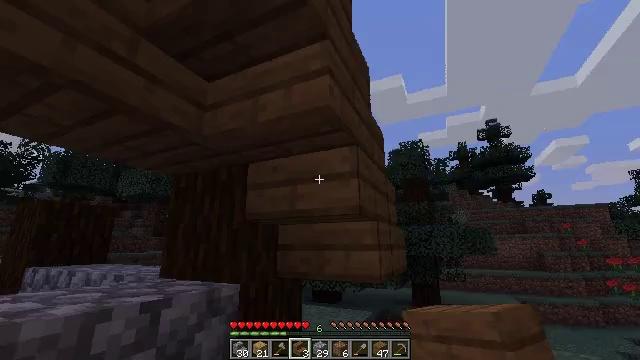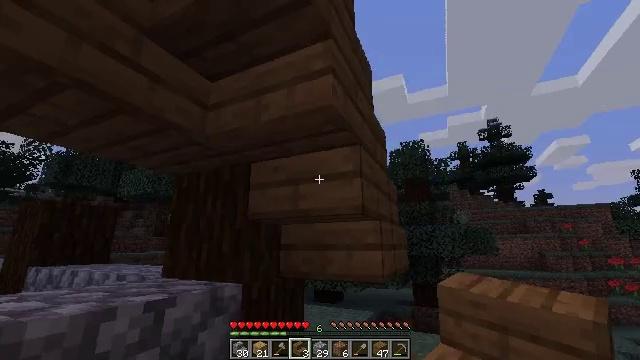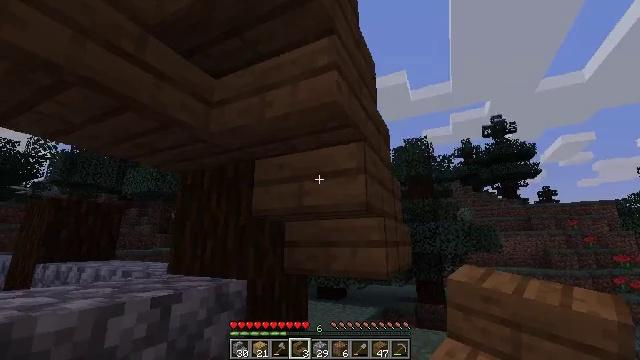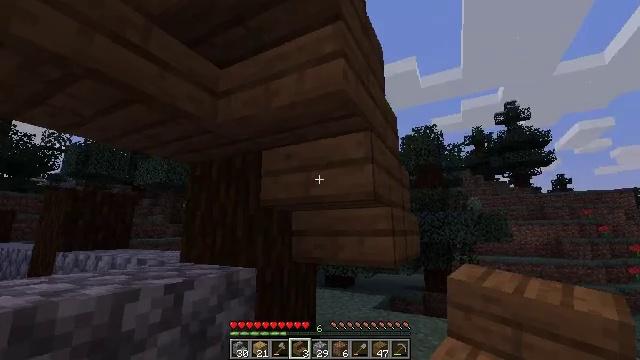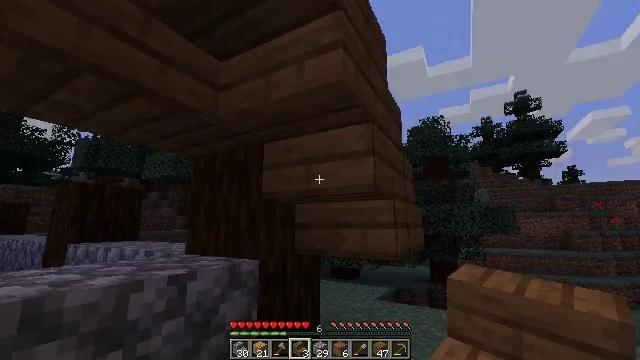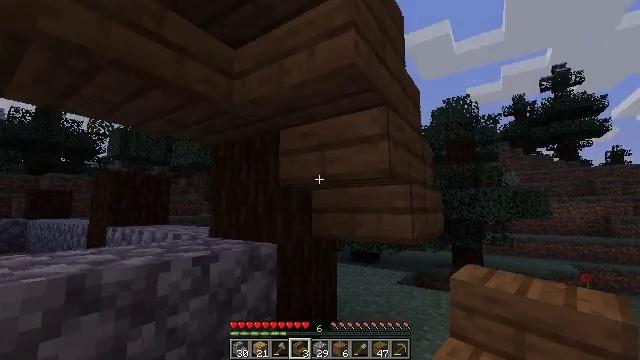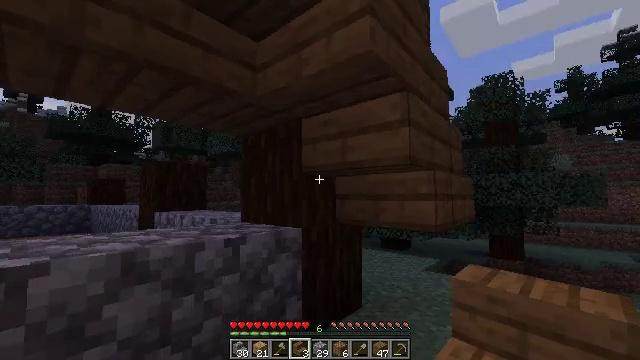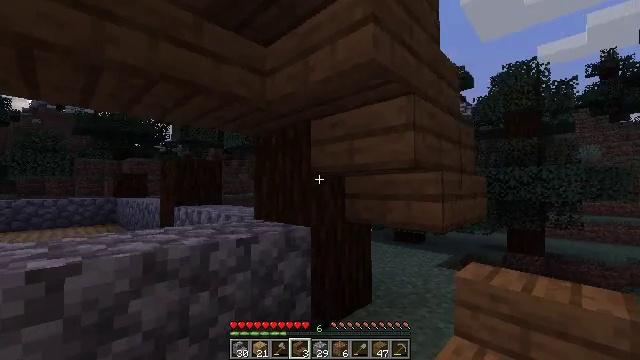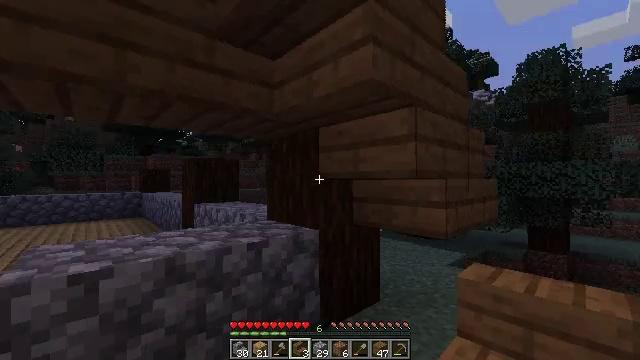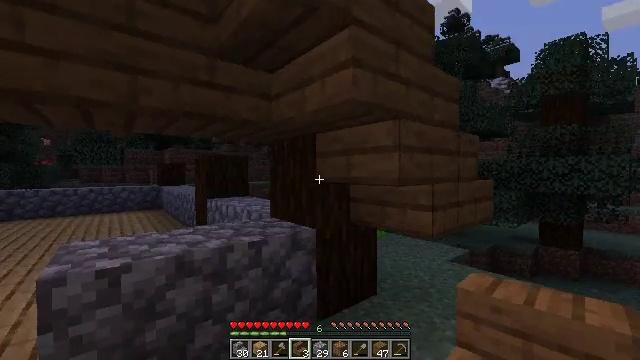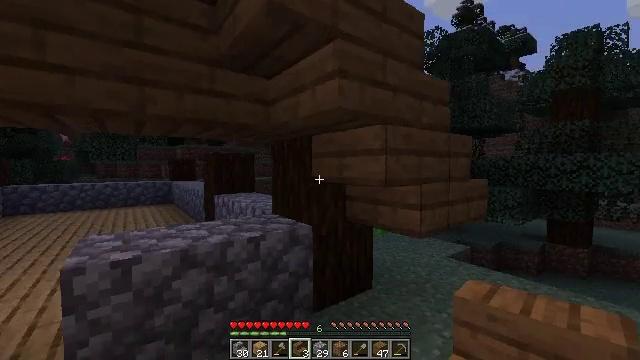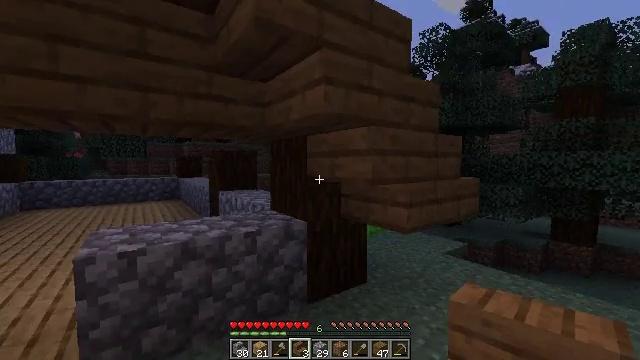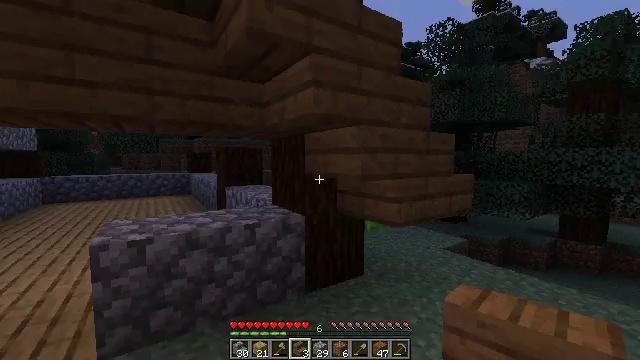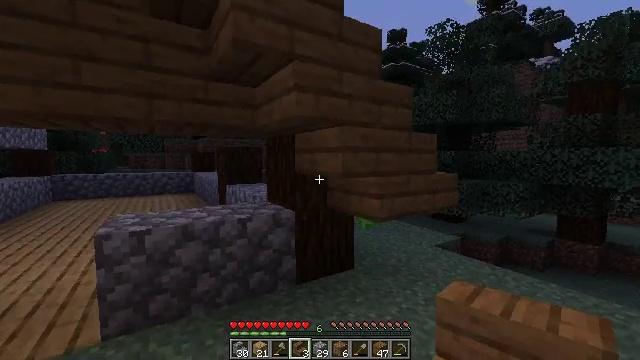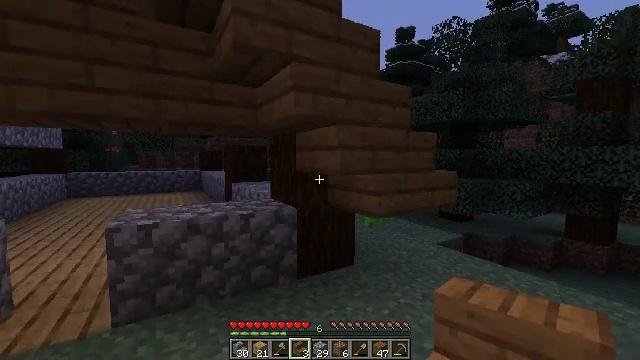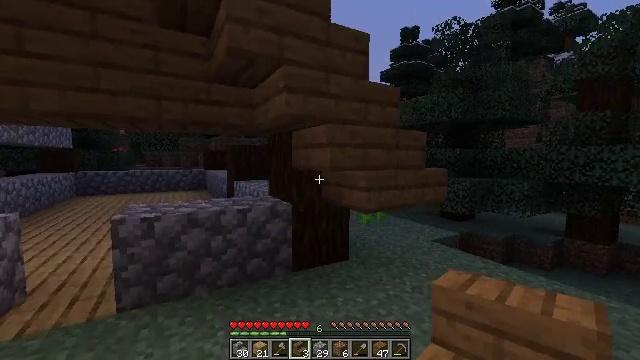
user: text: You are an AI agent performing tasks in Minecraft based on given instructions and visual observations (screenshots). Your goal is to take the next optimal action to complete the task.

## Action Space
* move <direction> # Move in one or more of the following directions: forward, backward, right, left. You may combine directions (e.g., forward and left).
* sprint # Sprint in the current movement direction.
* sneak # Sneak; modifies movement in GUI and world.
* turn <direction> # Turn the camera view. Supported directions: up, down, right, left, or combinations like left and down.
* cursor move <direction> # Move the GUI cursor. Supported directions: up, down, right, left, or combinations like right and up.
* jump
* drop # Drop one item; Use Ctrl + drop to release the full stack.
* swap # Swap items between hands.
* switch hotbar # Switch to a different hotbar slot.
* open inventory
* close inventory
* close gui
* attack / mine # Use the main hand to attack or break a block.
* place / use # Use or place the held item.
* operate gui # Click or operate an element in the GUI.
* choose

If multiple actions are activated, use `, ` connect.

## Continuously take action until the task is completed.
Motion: motion action
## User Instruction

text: Reclaim the spruce stairs for reuse.
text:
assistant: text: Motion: sneak
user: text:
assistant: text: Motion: sneak
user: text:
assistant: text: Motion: move right, sneak, turn left and down
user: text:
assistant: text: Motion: move right, sneak, turn left and down
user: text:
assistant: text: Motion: move back and move right, sneak, turn left and down
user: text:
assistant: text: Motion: move back and move right, turn left and down
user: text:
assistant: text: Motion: move back and move right, turn left and down
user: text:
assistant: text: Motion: move back and move right, turn left and down
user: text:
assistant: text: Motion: move back and move right, turn left and down
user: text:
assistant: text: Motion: move back and move right, turn left and down
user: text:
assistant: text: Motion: move back and move right, turn left
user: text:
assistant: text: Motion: move back and move right, turn left
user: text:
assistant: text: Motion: move back and move right, turn left
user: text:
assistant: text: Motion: move back and move right, turn left
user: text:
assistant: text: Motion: move back and move right, turn left
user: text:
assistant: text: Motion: move back and move right
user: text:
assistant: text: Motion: move back and move right, turn left
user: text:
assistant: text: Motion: move right, turn left
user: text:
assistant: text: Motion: move right, turn left and up
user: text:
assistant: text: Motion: move right, turn left and up
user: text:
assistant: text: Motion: move back and move right, turn left
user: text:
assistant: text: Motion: move back and move right, turn left
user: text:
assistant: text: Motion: move back and move right, turn left
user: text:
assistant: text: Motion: move back and move right
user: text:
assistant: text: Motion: move back and move right, turn left
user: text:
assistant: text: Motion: move back and move right, turn left
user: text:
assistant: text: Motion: move back and move right, turn left
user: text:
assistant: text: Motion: move back and move right, turn left
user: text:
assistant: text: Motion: move back and move right, turn left
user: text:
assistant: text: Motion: move back and move right, turn left